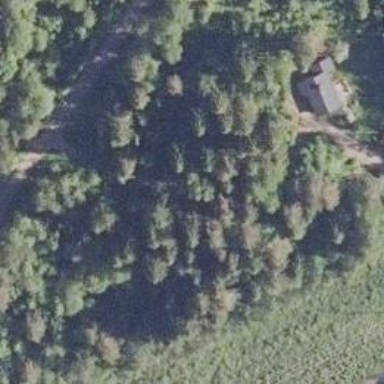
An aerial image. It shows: Beautiful woodland area.